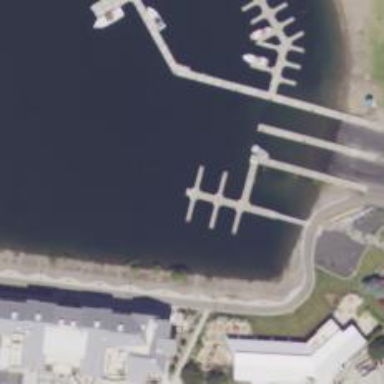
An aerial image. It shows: Pier with mooring facilities.